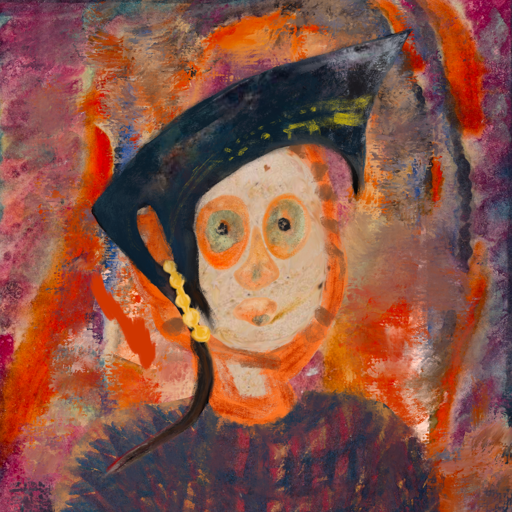
Background: Experience, Head And Neck Front: Rupkatha, Face Front: Childish, Bust: In_The_Sun, Hair Front: Blank, Head Accessory: Irani, Second Necklace: Blank, Necklace: Blank, Baby: Blank